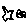
Label: star